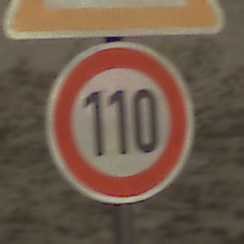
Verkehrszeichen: Geschwindigkeit110
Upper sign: DoppelkurveRechts
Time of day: Midday
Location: Outdoor (Beach)
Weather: PartlyCloudy
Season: NotSpecified
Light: Natural